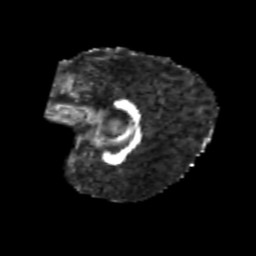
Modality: FA
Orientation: sagittal
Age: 6
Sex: female
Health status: healthy